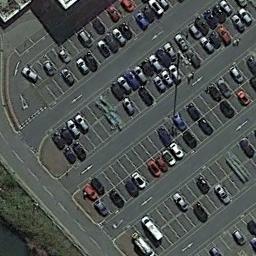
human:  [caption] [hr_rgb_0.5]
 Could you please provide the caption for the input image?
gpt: The parking lot has some neatly arranged cars of different colors .

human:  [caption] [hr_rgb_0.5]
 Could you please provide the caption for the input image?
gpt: The parking lot is full of cars .

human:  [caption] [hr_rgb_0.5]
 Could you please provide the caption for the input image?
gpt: There are many cars in the parking lot .

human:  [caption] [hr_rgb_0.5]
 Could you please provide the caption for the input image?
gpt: There are many yellow signs in the parking lot .

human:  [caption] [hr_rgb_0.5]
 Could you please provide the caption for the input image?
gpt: There are some cars and some empty space on the parking lot .